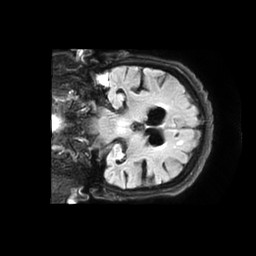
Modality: FLAIR
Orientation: coronal
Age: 78
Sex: female
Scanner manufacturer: philips
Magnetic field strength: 1.5 T
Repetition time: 9 s
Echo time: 0.12 s